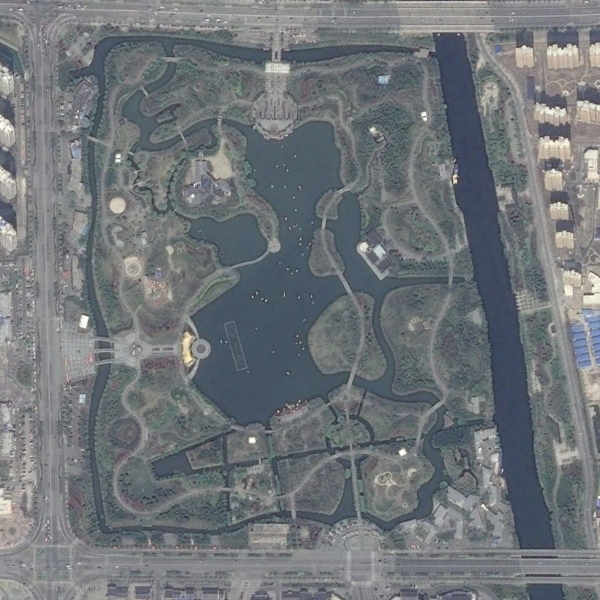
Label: Park